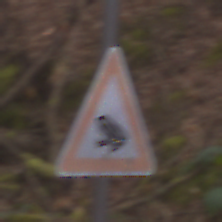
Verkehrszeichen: AmphibienwanderungRechts
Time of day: Midday
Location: Outdoor (Nature)
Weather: Overcast
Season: Autumn
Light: Natural